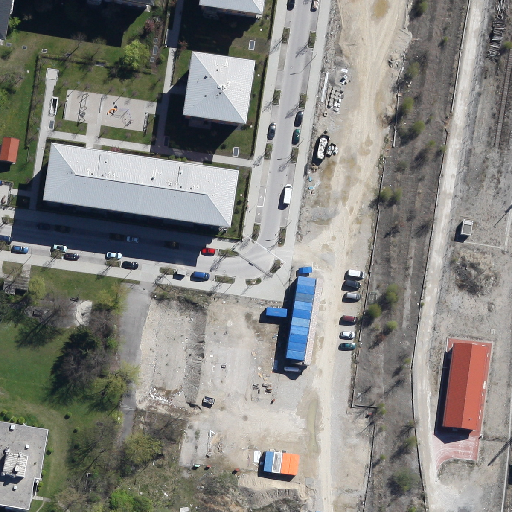
Referring expression: van